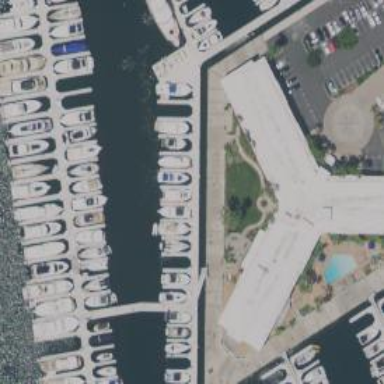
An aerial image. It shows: Man-made pier.